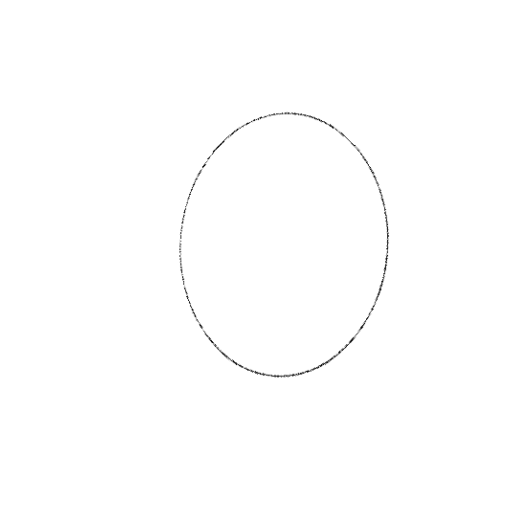
Crossing number: 0